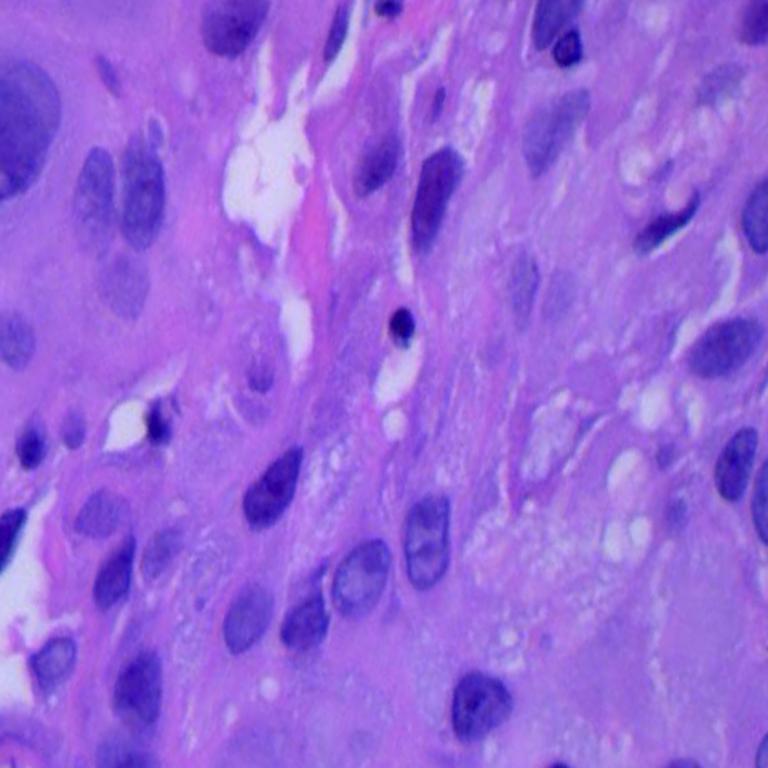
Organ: lung
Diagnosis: squamous carcinomas